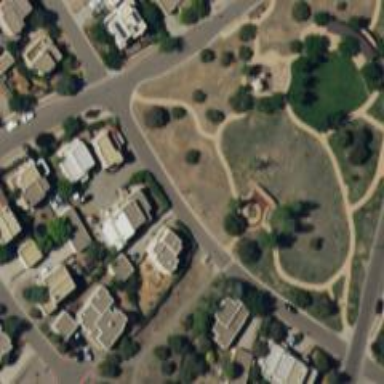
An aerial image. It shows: Lovely park for leisure and relaxation.